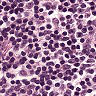
Metastatic tissue present: no